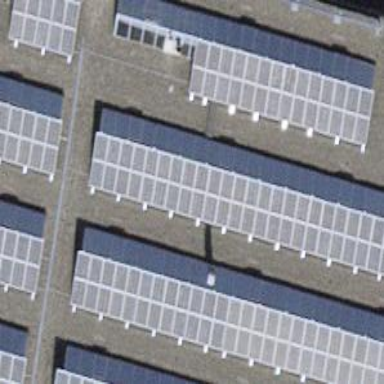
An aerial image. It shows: Solar power generator utilizing photovoltaic technology with solar photovoltaic panels.